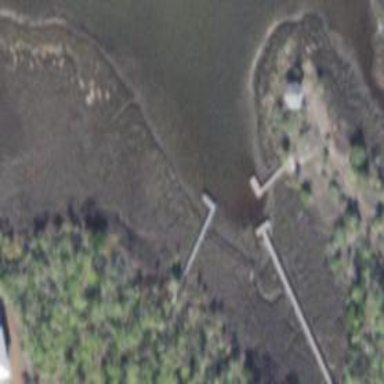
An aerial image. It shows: Man-made pier.